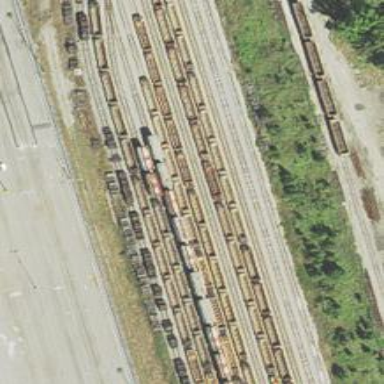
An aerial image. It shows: Railway siding for service.